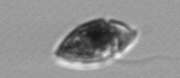
Label: Amphidinium